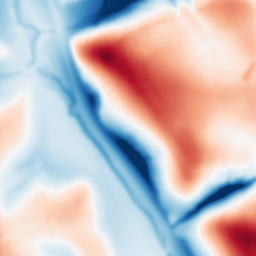
Category: multiscale
Decomposition family: dog_multiscale
Decomposition parameters: sigma_ratio: 2
n_scales: 4
base_sigma: 2
Upsampling method: bicubic
Upsampling parameters: scale: 8
Upsampling scale: 8